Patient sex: F
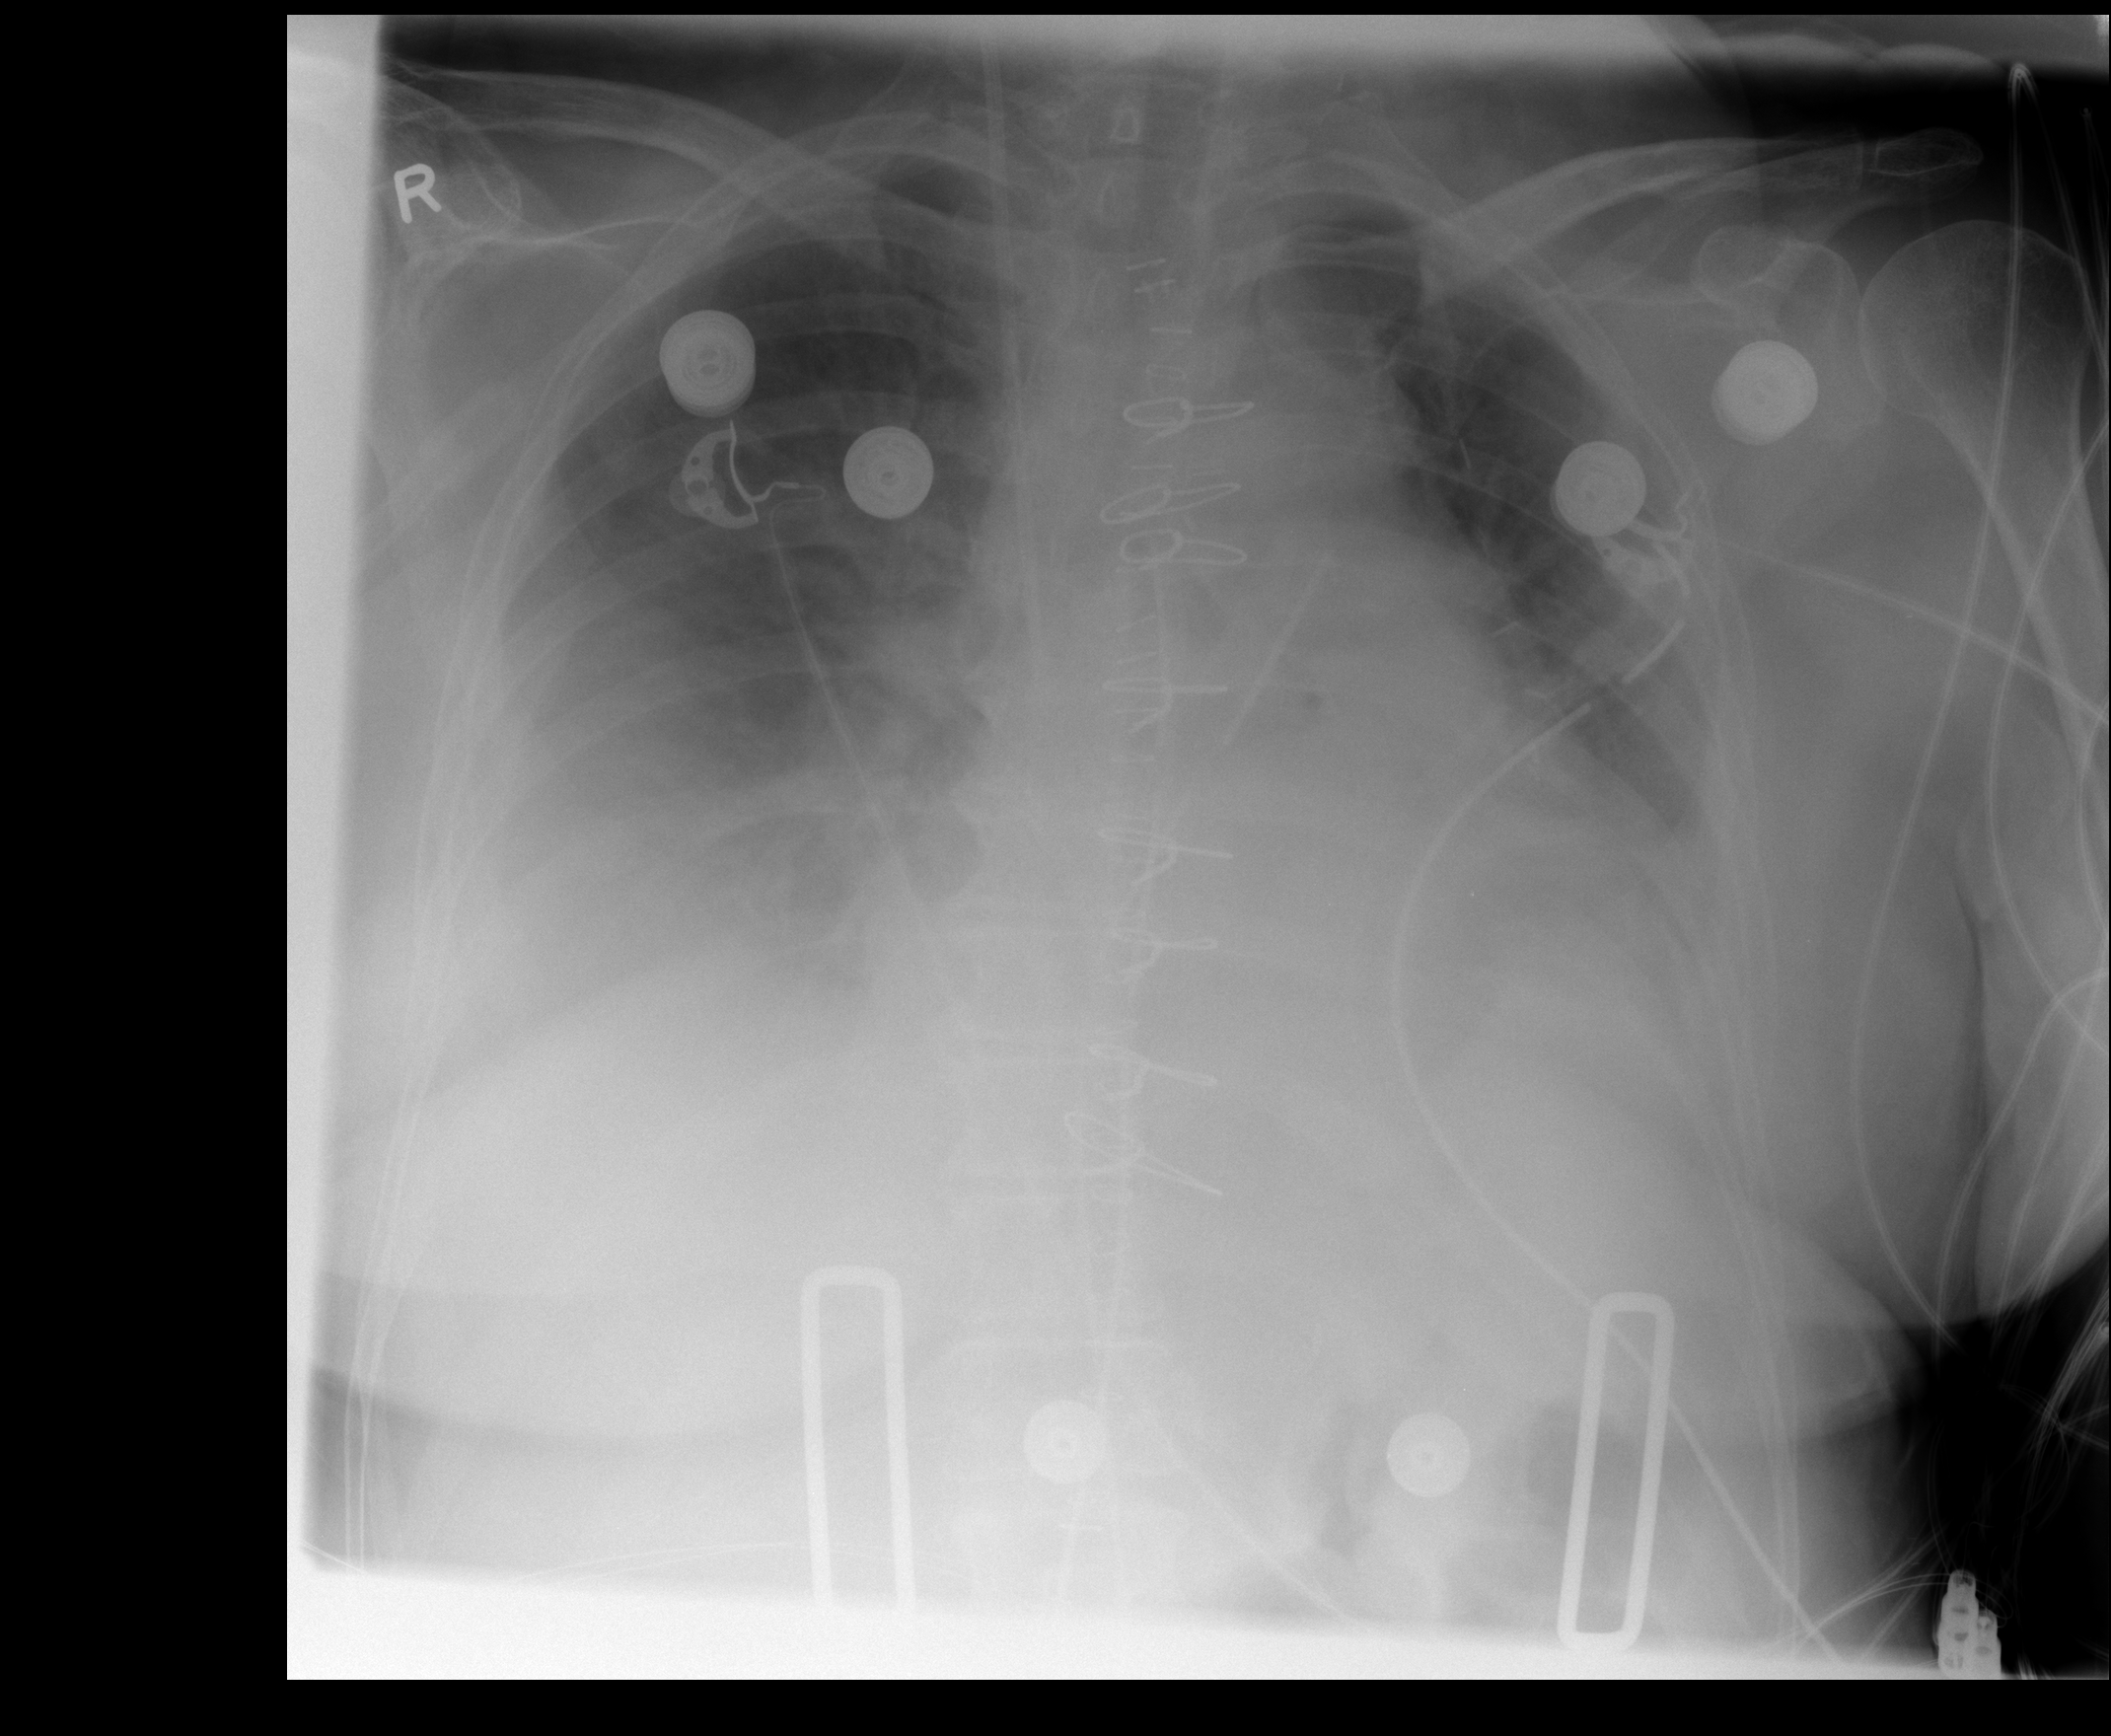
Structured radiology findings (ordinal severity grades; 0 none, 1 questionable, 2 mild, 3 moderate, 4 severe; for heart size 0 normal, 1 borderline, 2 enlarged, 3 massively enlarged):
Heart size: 1
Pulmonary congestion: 0
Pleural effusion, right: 2
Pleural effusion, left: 3
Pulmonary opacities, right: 0
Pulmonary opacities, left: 0
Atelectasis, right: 2
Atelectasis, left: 2